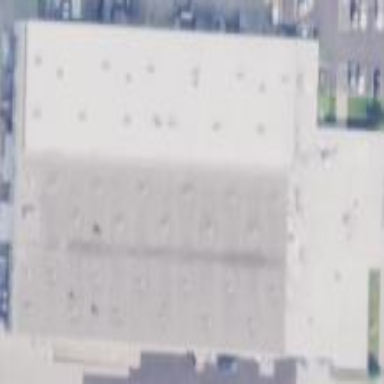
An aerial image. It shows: Industrial building.